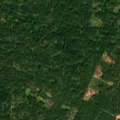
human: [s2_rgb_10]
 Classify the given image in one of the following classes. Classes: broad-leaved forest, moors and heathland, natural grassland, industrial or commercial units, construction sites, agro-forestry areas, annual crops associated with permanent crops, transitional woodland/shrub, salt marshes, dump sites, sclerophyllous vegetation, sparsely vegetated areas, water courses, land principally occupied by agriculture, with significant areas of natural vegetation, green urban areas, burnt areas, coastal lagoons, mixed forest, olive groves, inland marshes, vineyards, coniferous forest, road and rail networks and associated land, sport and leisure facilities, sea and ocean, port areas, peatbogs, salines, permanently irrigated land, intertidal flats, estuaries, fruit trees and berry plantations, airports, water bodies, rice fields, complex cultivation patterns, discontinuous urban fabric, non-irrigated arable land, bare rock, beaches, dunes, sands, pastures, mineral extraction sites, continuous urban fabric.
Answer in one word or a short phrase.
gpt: coniferous forest